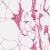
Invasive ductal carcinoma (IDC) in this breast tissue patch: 0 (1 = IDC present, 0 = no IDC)